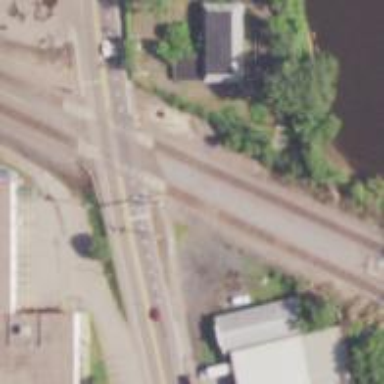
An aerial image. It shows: Railway crossing.